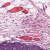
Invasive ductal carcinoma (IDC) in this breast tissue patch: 0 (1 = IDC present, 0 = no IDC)